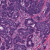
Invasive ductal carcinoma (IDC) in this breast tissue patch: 1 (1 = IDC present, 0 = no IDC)